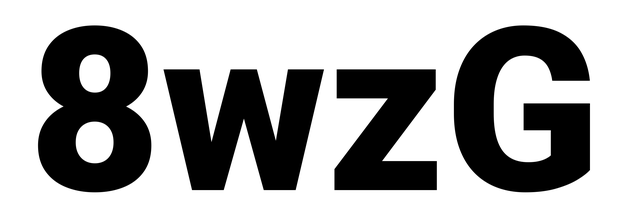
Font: Roboto_Black